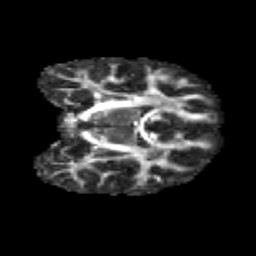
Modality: FA
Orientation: coronal
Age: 12
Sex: male
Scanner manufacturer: siemens
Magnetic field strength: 3 T
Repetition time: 3.8 s
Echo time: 0.07 s